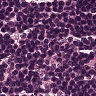
Metastatic tissue present: no